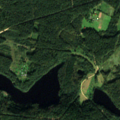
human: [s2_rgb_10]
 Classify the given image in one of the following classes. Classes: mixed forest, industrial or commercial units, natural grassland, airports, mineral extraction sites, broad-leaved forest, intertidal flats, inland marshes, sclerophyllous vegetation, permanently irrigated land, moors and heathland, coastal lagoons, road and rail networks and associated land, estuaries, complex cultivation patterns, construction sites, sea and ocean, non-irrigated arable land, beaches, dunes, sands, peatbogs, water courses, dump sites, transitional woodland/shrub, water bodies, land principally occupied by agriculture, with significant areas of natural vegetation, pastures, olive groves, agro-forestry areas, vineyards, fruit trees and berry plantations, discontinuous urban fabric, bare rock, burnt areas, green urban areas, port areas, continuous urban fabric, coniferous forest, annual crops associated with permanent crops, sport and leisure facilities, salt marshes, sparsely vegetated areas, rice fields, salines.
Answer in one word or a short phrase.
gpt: complex cultivation patterns, land principally occupied by agriculture, with significant areas of natural vegetation, coniferous forest, mixed forest, water bodies